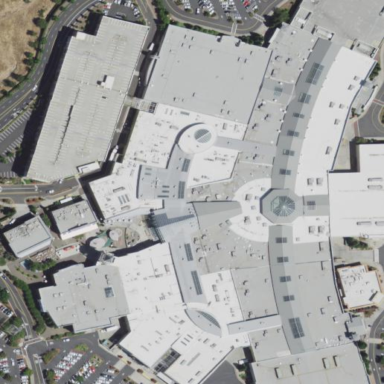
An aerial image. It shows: Mall building.